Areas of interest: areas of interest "Jinsong Cinema Kung Fu Theater"
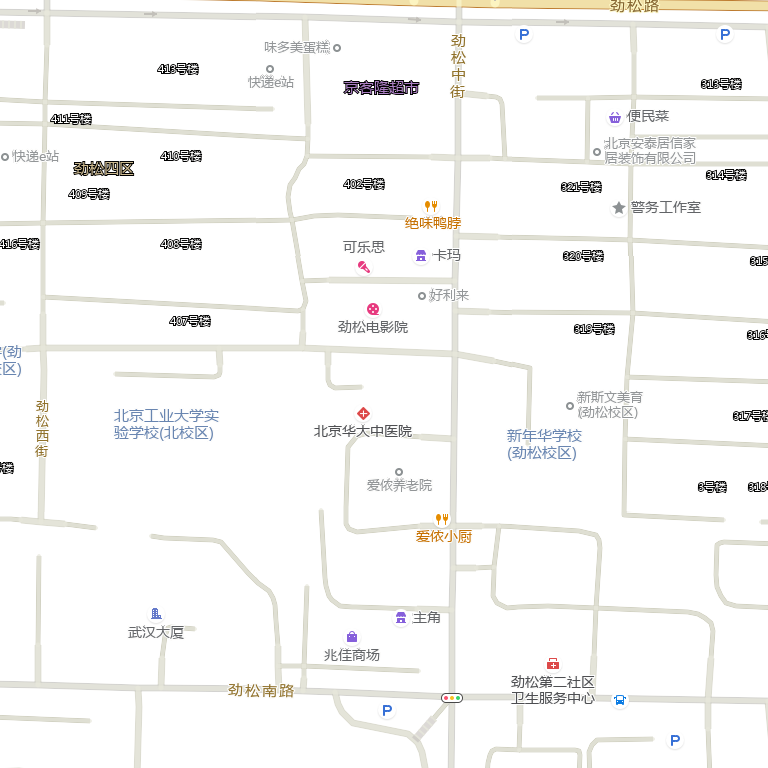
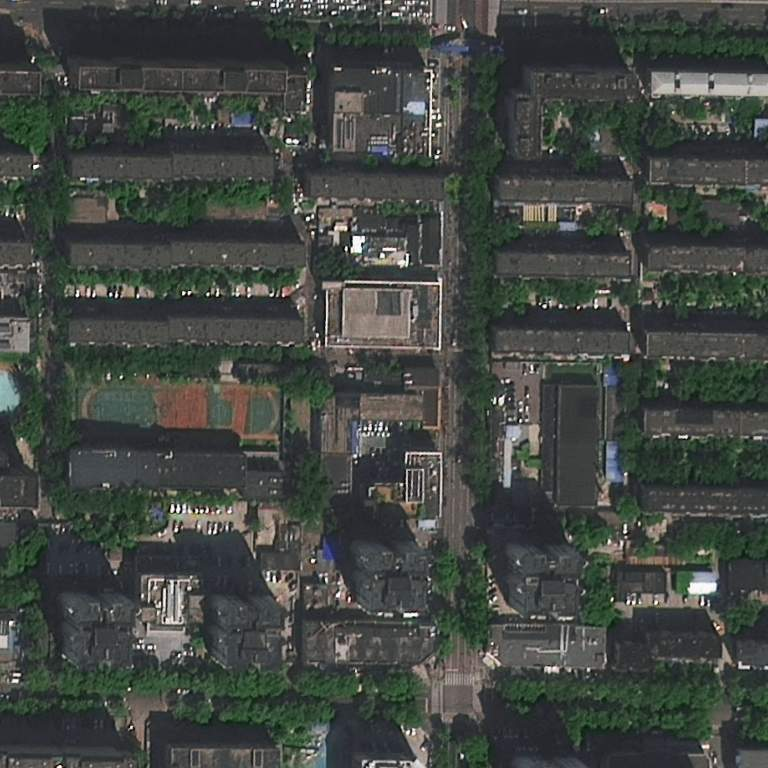